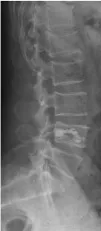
6 months postoperative.
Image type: radiology (x_ray)